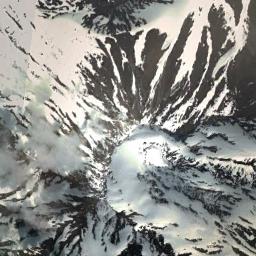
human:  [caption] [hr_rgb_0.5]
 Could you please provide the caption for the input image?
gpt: White snow and brown bare ground intersect on the snow mountain .

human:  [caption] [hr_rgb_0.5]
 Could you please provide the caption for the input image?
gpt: The snowberg is partly covered with snow and ice and the color of the mountain is brown .

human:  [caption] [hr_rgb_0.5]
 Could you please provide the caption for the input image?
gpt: The snow berg is consist of bare land and white snow .

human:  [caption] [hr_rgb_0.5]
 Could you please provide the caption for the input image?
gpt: A lot of snow is on the snowberg .

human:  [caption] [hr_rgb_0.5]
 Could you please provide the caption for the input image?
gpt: The snowberg is covered with snow and some bare land .